Question: Please look at the fiddle below:
<URL>
HTML, simple unordered list:
'''
<ul class="sortable">
<li>first item</li>
<li>second item</li>
<li>third item</li>
<li>fourth item</li>
<li>fifth item</li>
</ul>
'''
jquery:
'''
$(function() {
$( ".sortable" ).sortable({
axis: 'y'
}).disableSelection();
});
'''
CSS:
'''
ul{
margin:20px 0 0 20px;
border:1px solid #000;
width:70%;
overflow:hidden;
position:relative;
}
li{
background:#ccc;
border-top:1px solid #000;
padding:10px 5px;
cursor:move;
}
li:first-child{
border-top:0;
}
'''
By Default you can drag an item outside its container. I've sort of fixed this by adding "overflow:hidden" to the container, however, you can still drag an item outside the container, you just wont see the part that's outside.. look at the screen shot below:

What I want to achieve is for the user to not be able to move the item any further as soon as it hits the top or bottom edge of the container, so you wouldn't see the result shown in the screenshot above. Ideally "third item" would hit the top edge and wouldn't move any further.
Thanks
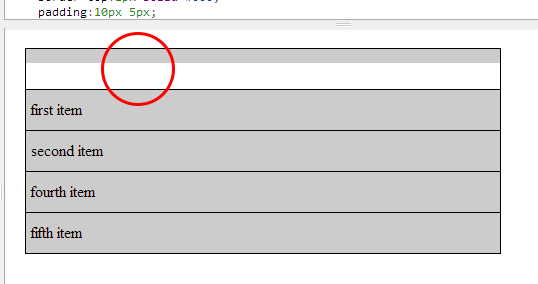
Answer: You need to pass the <URL> option:
'''
$(function() {
$( ".sortable" ).sortable({
axis: 'y',
containment: "parent"
}).disableSelection();
});
'''
Here is a working example with the code: <URL>
Definition of the 'containment' option from the <URL>:
> Defines a bounding box that the sortable items are contrained to while
dragging.